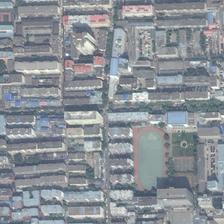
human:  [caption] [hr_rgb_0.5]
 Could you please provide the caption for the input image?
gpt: many different buildings are around a playground .

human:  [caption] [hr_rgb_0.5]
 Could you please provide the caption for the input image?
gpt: a playground is surroundededed by many buildings with green trees interspersed .

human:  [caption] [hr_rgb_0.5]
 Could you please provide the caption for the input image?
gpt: this playground includes a huge football fields and several basketball courts .

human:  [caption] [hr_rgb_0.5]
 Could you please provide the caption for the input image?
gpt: a small football court and a crossroad near by .

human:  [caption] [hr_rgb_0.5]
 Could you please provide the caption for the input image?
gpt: there are many buildings with green trees and two playgrounds with basketball fields .